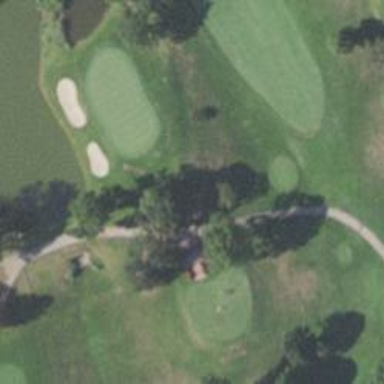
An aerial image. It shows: Path for both road and golf.